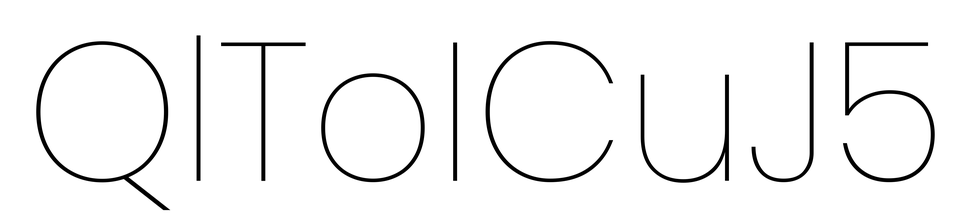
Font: Poppins-Thin